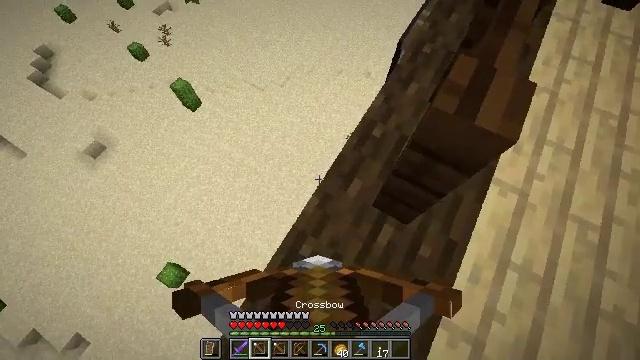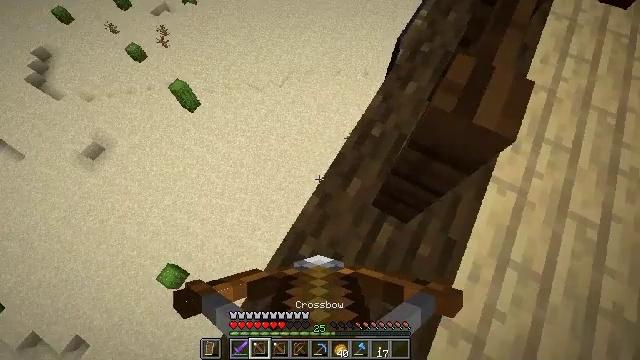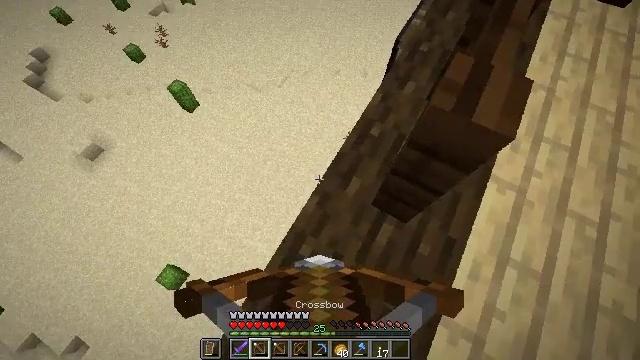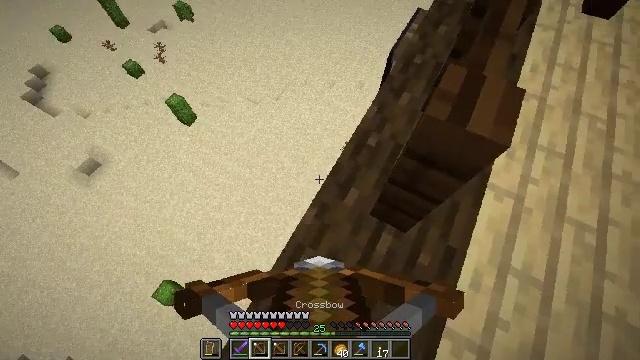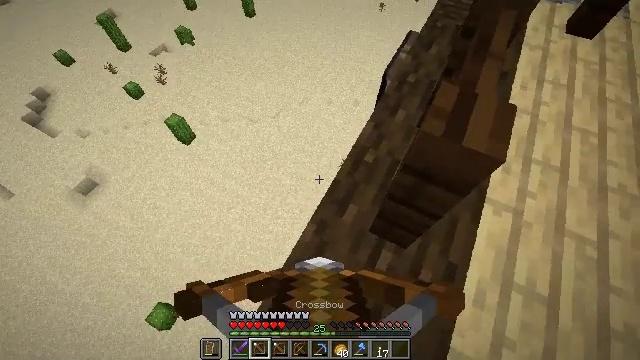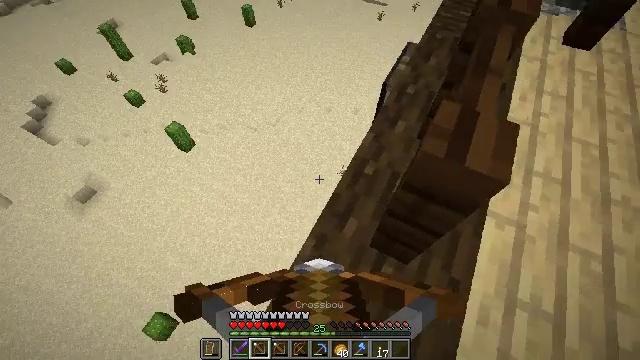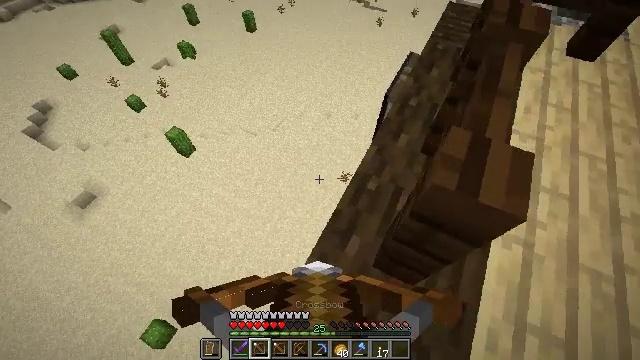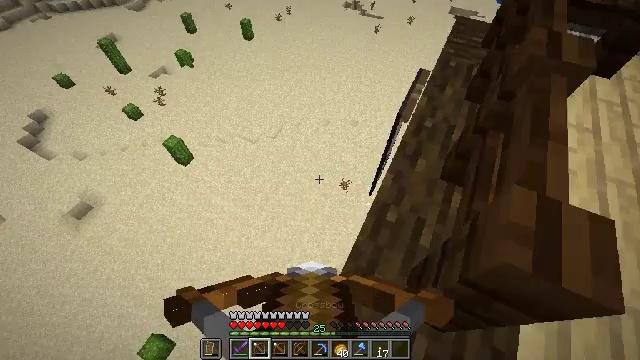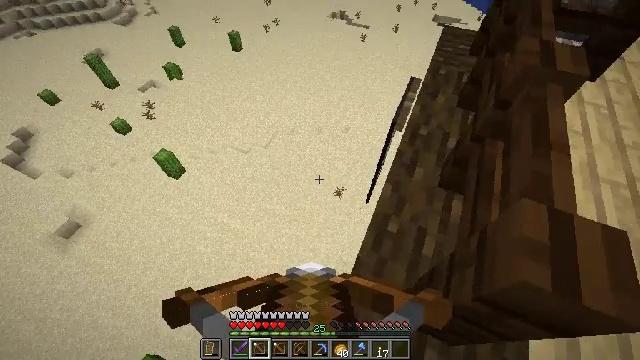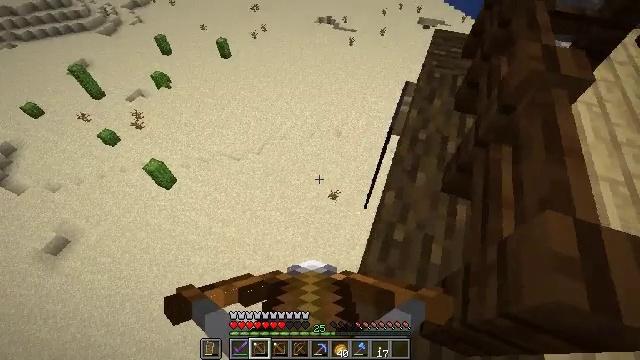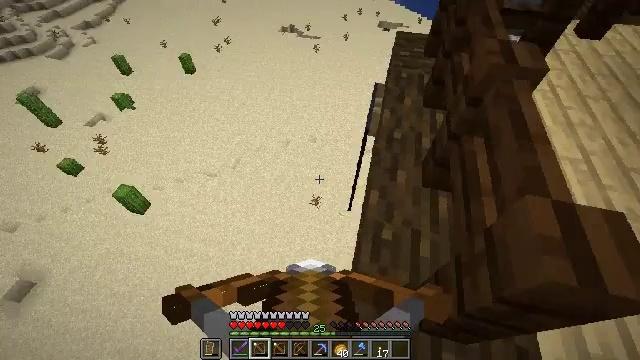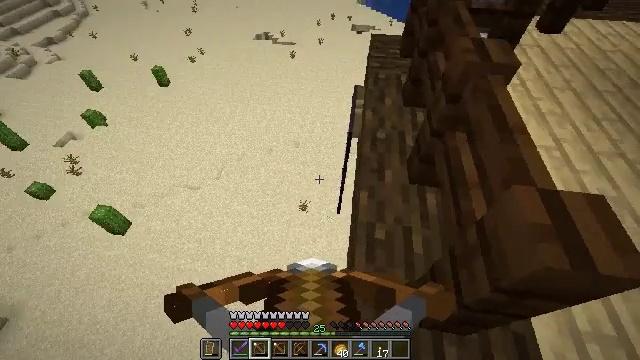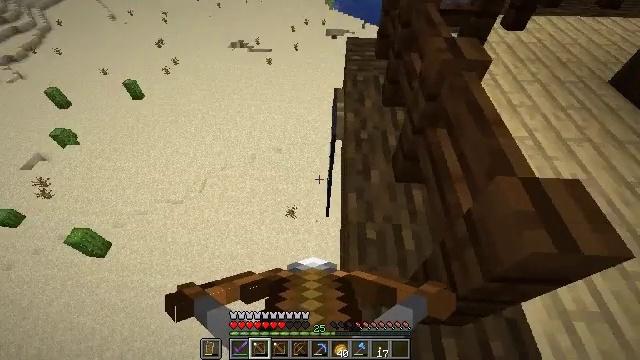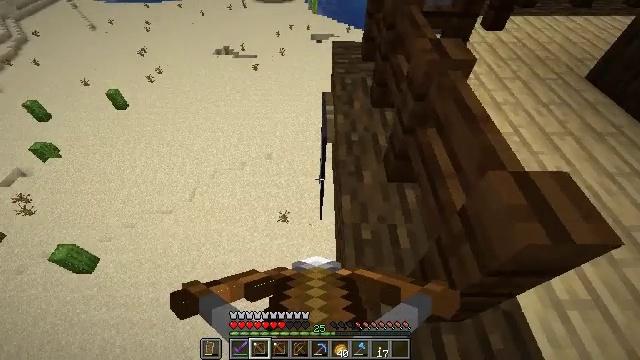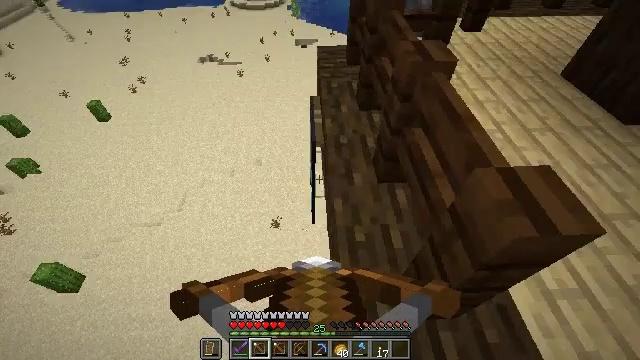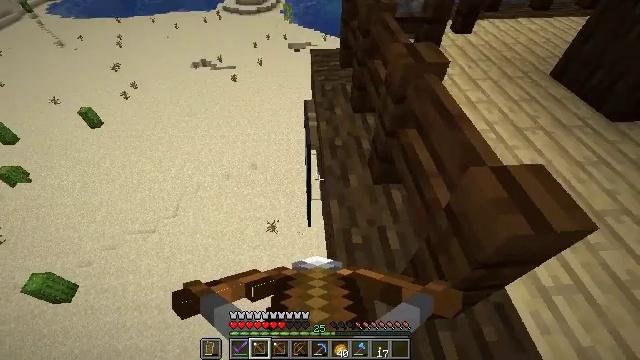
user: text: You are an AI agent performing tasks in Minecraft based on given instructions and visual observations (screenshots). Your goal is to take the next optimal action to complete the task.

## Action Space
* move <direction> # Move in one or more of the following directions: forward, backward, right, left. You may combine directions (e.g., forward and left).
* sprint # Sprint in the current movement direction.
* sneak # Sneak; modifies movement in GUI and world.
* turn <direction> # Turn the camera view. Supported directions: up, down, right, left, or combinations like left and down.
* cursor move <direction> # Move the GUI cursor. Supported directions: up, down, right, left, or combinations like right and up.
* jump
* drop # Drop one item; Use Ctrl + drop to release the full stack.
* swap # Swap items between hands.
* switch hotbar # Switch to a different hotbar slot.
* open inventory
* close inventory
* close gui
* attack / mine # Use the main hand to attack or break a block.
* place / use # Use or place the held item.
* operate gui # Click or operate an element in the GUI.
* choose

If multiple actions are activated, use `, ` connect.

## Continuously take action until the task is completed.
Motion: motion action
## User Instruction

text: Break the white wall banner.
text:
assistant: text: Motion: no_op
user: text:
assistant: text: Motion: no_op
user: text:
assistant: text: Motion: turn right and up
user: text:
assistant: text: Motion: turn up
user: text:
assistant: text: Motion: move forward, turn up
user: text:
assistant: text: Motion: move forward and move left
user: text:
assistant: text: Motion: move forward and move left, turn up
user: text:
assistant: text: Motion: turn right and up
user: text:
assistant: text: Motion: turn right
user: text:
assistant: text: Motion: turn right and up
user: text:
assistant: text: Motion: turn right
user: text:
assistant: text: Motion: turn right
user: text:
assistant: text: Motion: turn right
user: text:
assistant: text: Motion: turn right
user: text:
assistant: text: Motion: turn right
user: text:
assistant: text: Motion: move forward
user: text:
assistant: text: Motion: move forward
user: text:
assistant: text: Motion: move forward
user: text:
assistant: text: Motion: move forward
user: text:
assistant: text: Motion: move forward
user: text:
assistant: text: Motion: move forward, turn left and down
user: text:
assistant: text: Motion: move forward, turn left and down
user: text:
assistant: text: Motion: move forward, turn down
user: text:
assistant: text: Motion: move forward, turn down
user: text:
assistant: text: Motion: move forward, turn down
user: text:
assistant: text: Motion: turn down
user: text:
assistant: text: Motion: turn left and down
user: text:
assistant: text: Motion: turn down
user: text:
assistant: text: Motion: turn down
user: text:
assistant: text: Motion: turn down